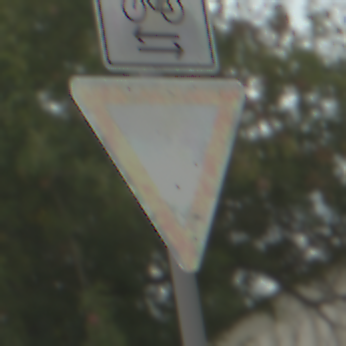
Verkehrszeichen: VorfahrtGewaehren
Zusatzzeichen oben: RichtungsangabeDurchPfeile9
Umgebung: Outdoor, Suburban
Tageszeit: MorningAfternoon
Wetter: PartlyCloudy
Licht: Natural
Jahreszeit: NotSpecified
Kontrast: LowContrast